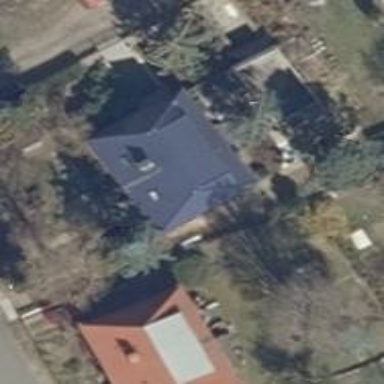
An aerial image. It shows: Detached building with gabled roof.